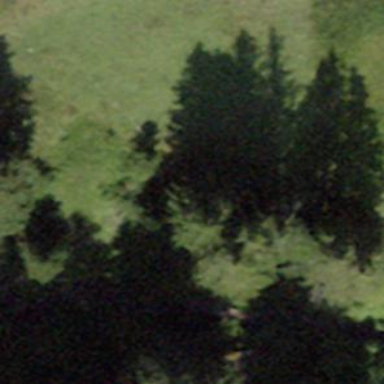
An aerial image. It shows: Forest area.